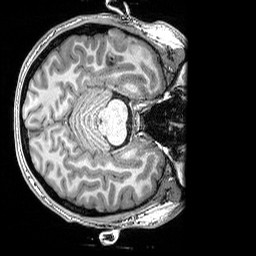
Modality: T1w
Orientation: axial
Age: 19
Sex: male